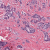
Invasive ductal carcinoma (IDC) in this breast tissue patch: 1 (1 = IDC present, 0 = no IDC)